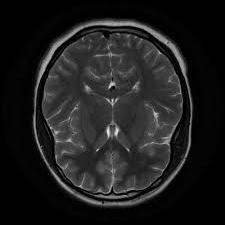
Label: notumor